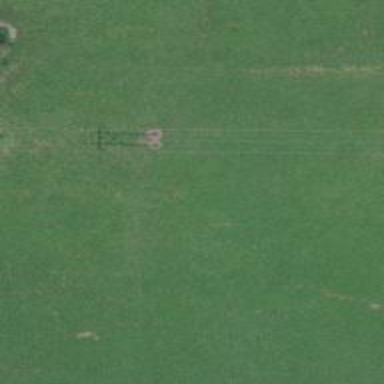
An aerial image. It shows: H-frame power tower with distinctive design.